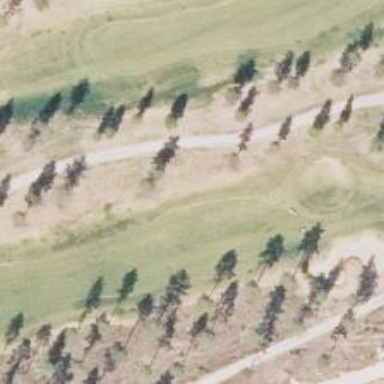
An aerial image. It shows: Golf hole.